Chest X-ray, PA view. Patient: 67 years old, sex M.
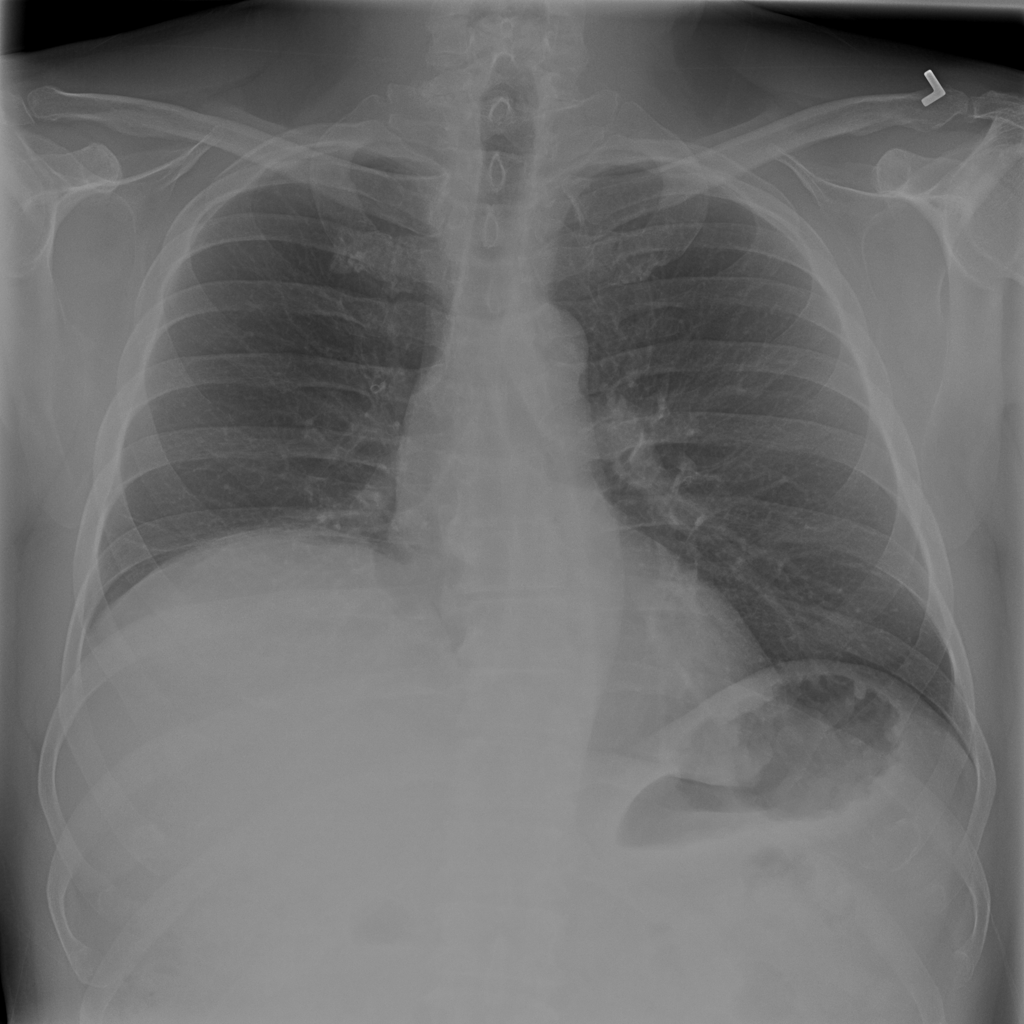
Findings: Atelectasis